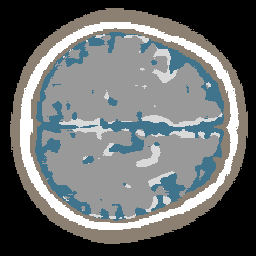
Label: no_lesion